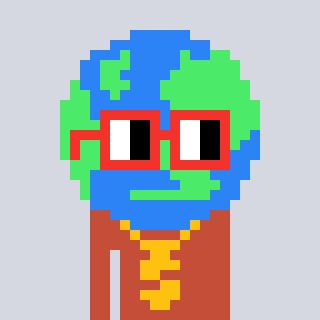
a pixel art character with square red glasses, a earth-shaped head and a rust-colored body on a cool background